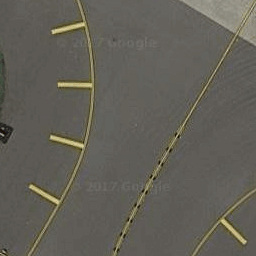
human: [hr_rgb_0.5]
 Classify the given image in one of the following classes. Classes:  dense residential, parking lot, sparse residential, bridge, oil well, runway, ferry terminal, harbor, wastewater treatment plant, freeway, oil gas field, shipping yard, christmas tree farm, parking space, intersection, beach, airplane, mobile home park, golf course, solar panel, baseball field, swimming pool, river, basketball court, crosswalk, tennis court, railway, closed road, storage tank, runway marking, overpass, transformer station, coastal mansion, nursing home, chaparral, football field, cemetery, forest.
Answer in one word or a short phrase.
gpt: runway marking